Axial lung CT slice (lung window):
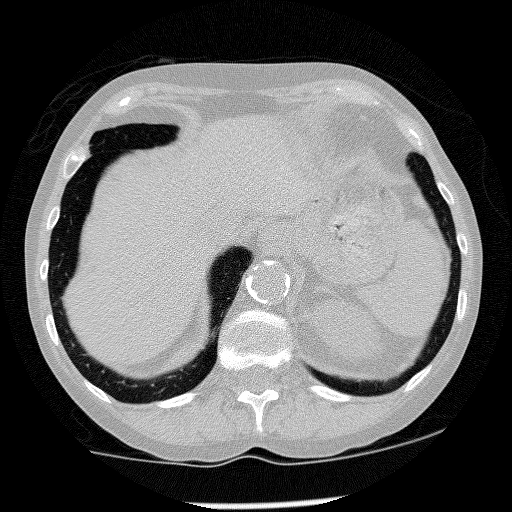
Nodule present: no